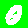
Digit: 0